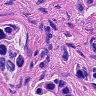
Metastatic tissue present: yes